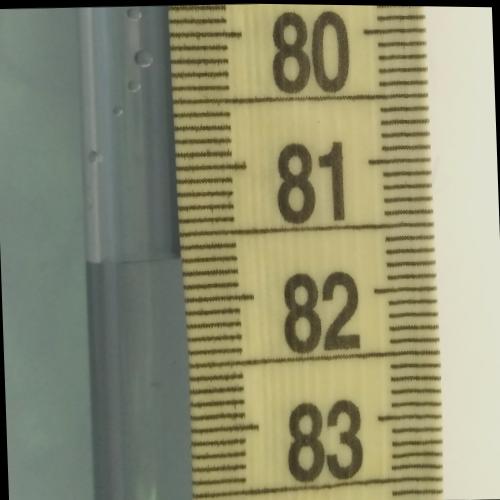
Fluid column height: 81.7 cm